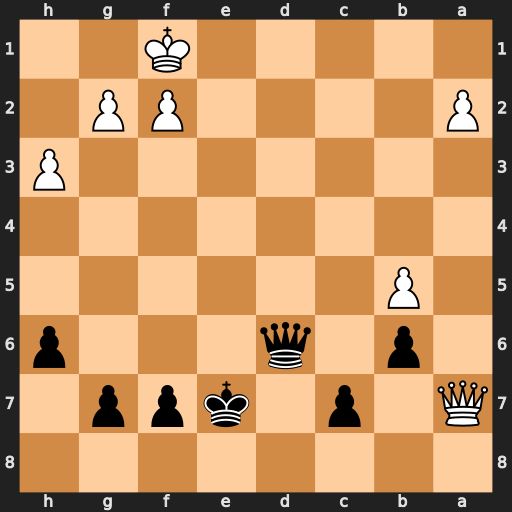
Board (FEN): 8/Q1p1kpp1/1p1q3p/1P6/8/7P/P4PP1/5K2
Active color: b
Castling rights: -
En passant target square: -
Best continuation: Qd1#